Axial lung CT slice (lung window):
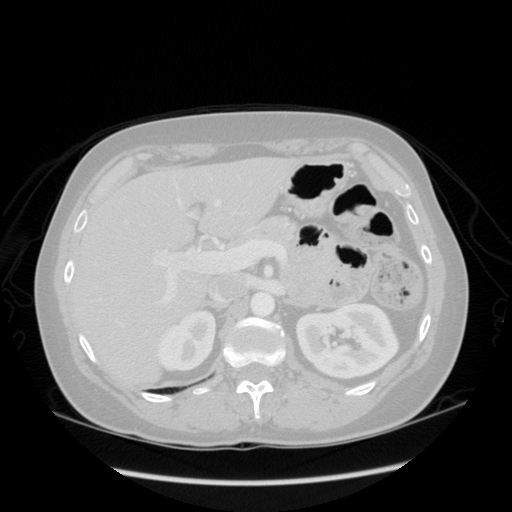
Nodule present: no